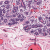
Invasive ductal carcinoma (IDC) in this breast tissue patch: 0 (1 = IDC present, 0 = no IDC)